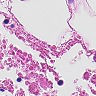
Metastatic tissue present: no